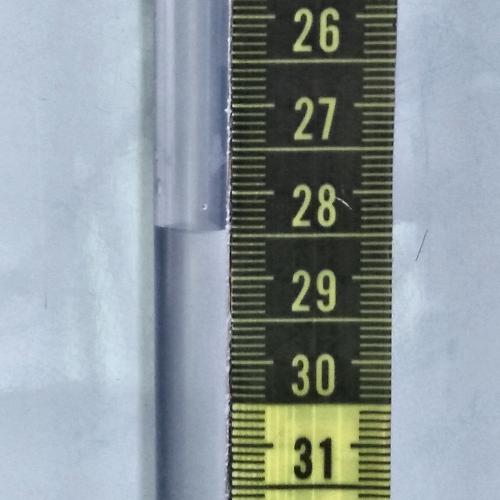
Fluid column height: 28.4 cm